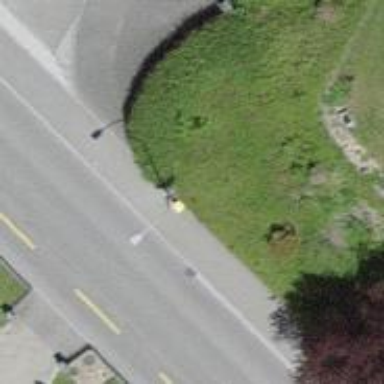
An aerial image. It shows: Post box is visible.